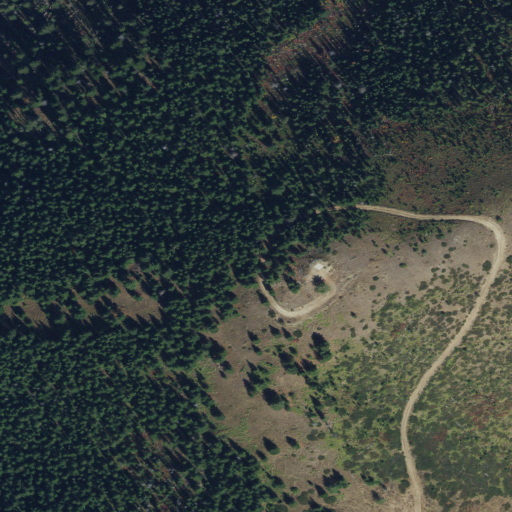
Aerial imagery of mountain in Idaho named Smith Knob containing evergreen forest and shrub